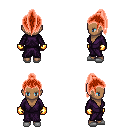
a pixel art fantasy rpg character, female body template, human, dark skin, purple robe, metal pants, red long topknot hairstyle, gold gloves, white slippers, four views (front, back, left, right), 2x2 character sprite sheet, small pixel art, hard edges, no anti-aliasing